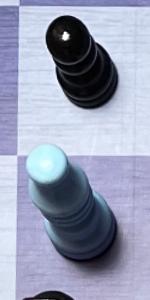
Label: Bishop_White